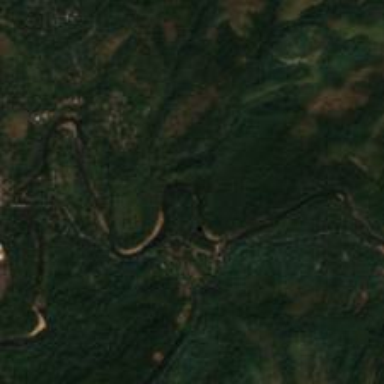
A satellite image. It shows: Beautiful view of river.